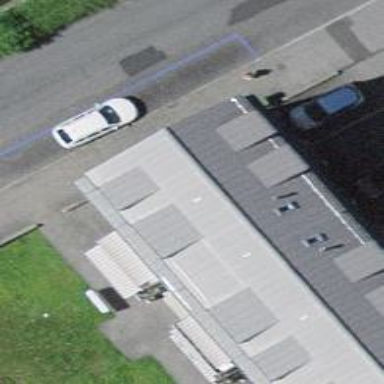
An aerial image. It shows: Surveillance object is present in the image.